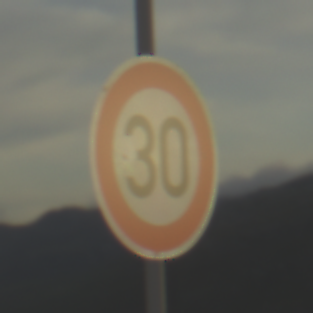
Verkehrszeichen: Geschwindigkeit30
Umgebung: Outdoor, Nature
Tageszeit: SunriseSunset
Wetter: PartlyCloudy
Licht: Natural
Jahreszeit: Summer
Kontrast: HighContrast